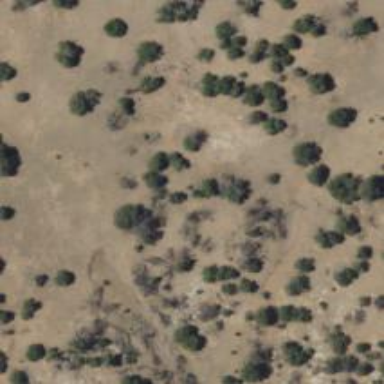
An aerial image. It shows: Patch of scrub vegetation.